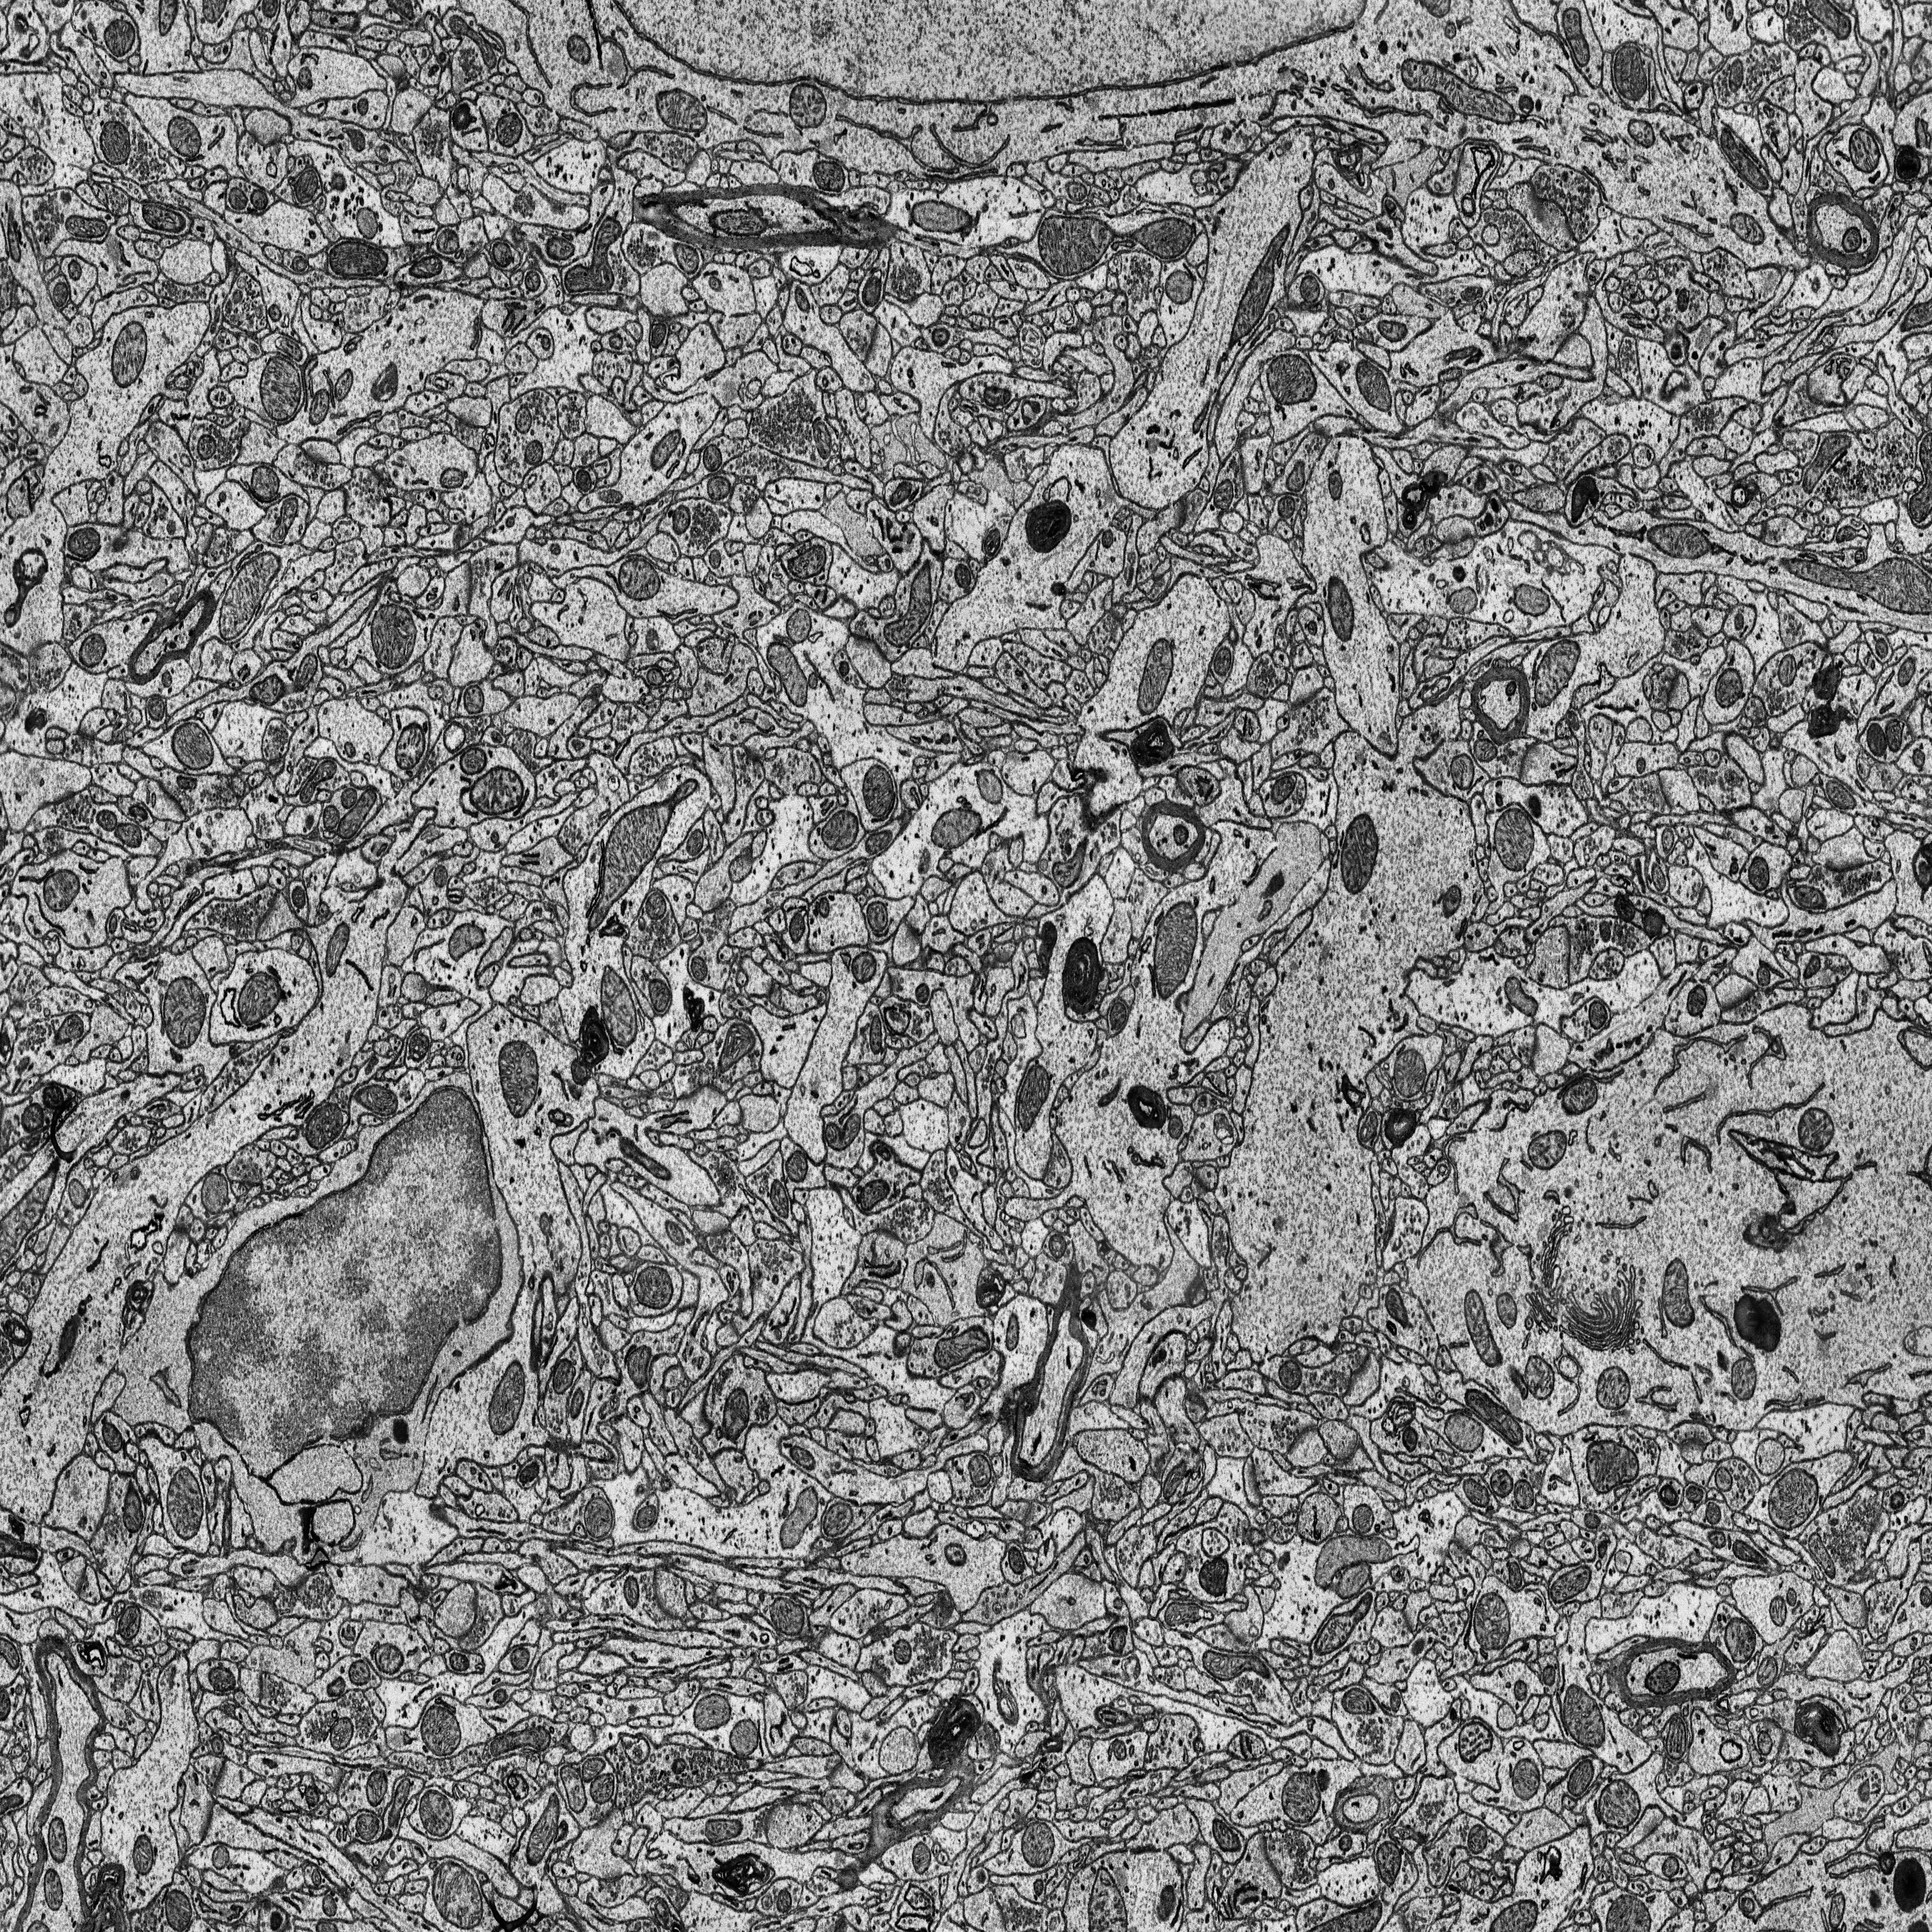
Electron microscopy slice of rat cortex tissue
Slice depth (z): 109
Mitochondria instances in slice: 376